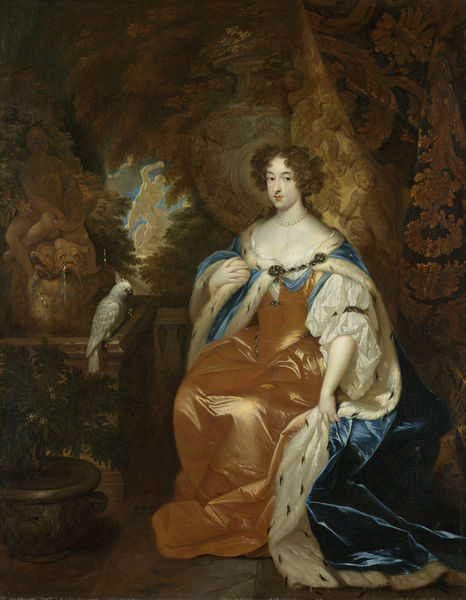
Titel: Portret van Maria Stuart, echtgenote van prins Willem III
Künstler: Caspar Netscher
Standort: Amsterdam
Institution: Rijksmuseum
Schlagwörter: manteau, portrait, hermine, tapisserie, perroquet, brocard